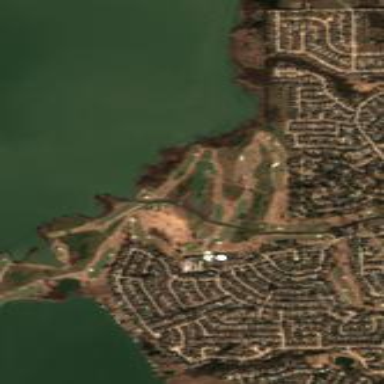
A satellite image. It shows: Golf course surrounded by greenery.